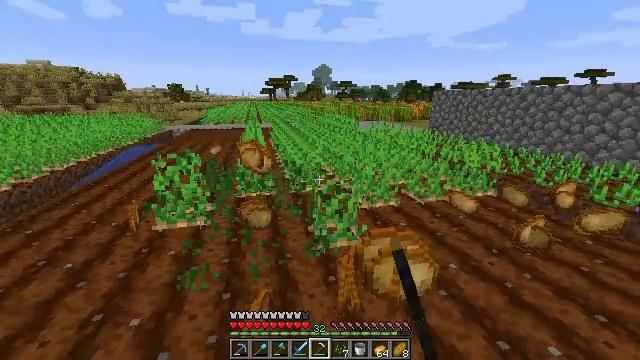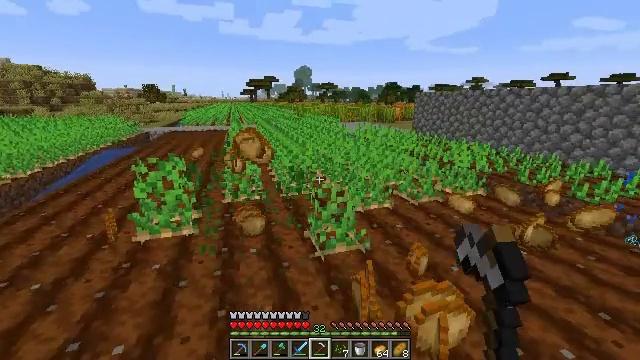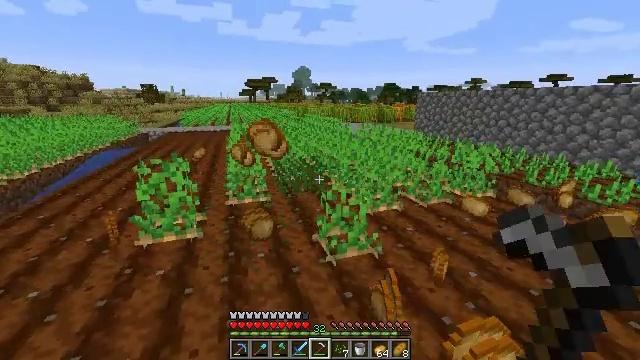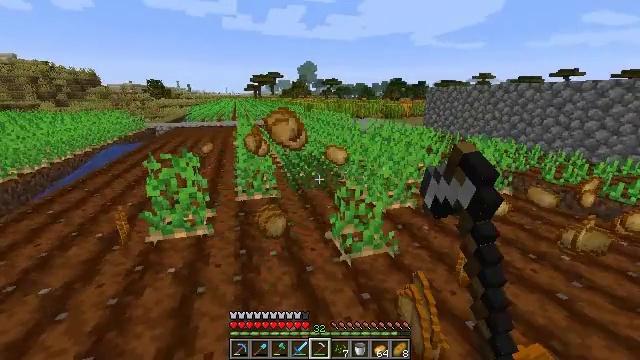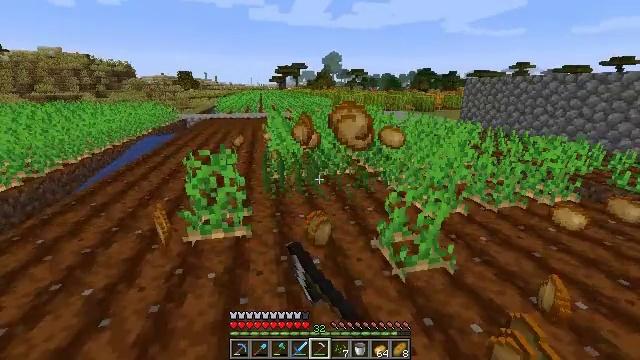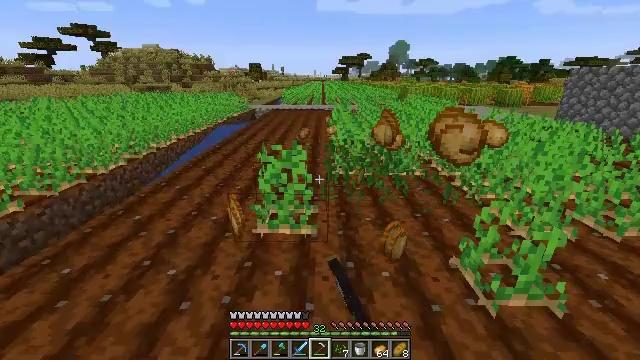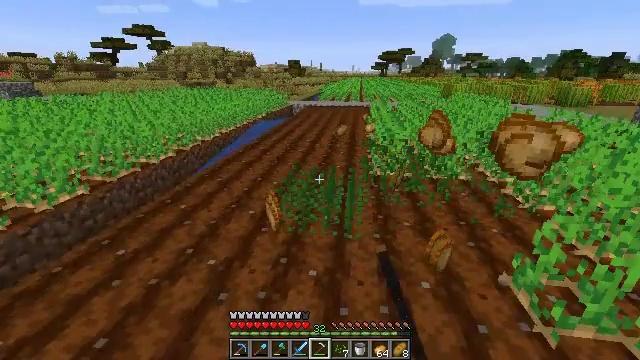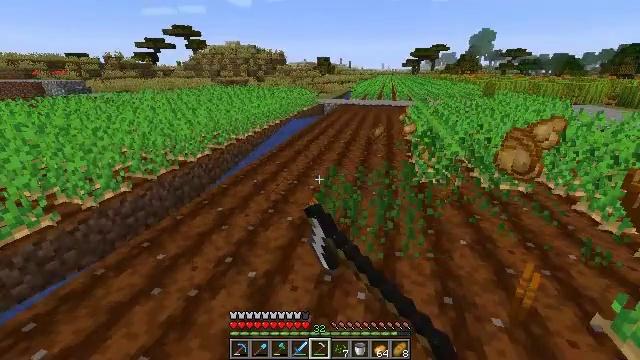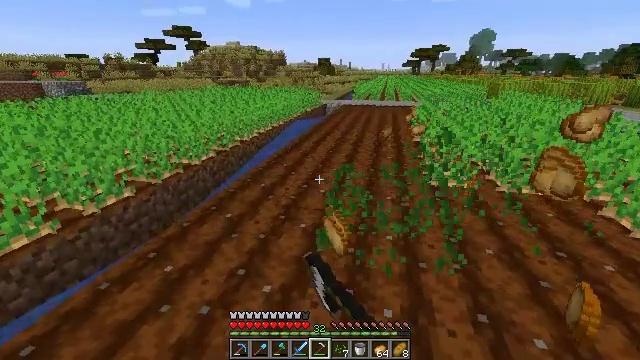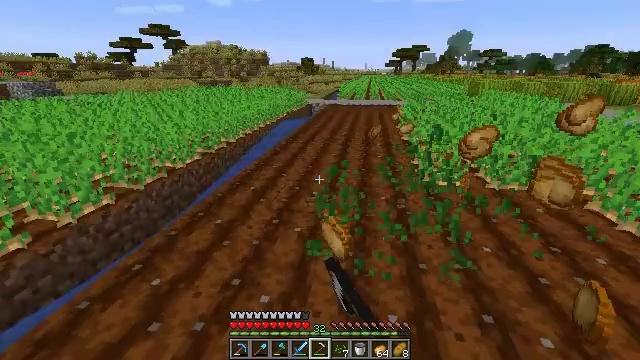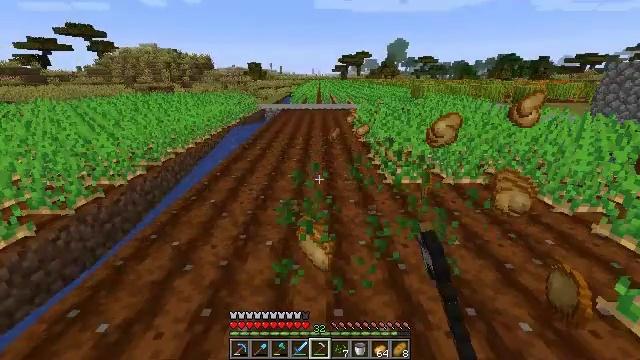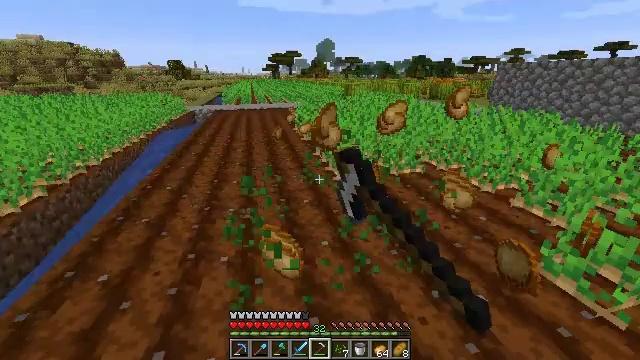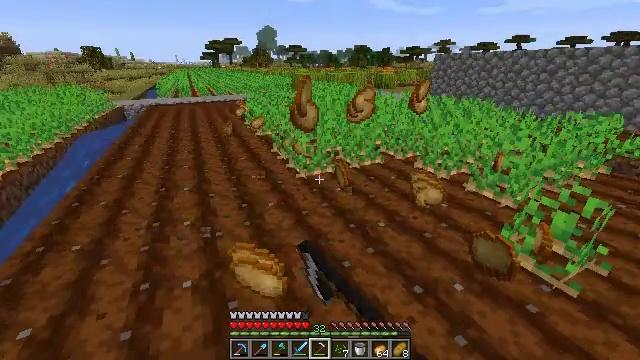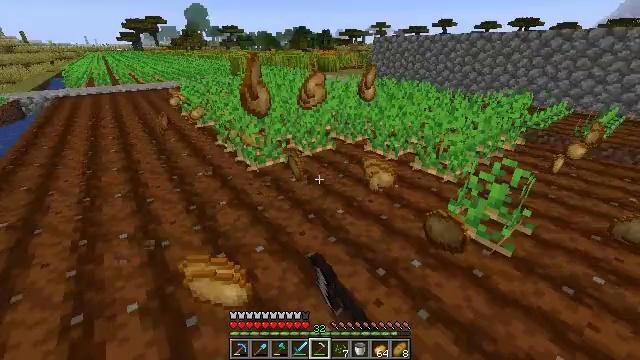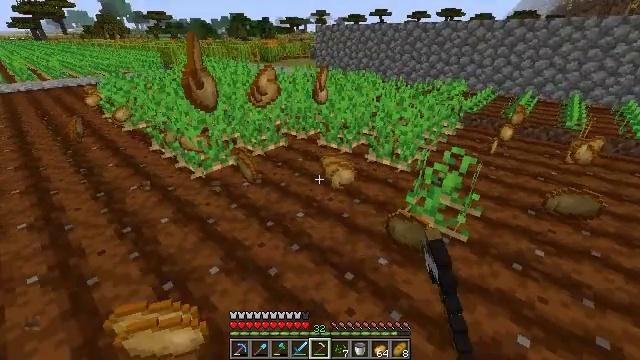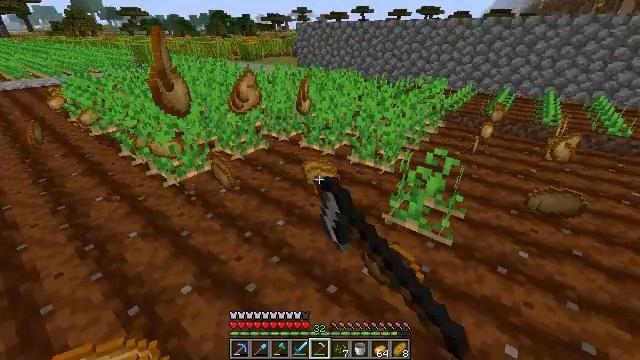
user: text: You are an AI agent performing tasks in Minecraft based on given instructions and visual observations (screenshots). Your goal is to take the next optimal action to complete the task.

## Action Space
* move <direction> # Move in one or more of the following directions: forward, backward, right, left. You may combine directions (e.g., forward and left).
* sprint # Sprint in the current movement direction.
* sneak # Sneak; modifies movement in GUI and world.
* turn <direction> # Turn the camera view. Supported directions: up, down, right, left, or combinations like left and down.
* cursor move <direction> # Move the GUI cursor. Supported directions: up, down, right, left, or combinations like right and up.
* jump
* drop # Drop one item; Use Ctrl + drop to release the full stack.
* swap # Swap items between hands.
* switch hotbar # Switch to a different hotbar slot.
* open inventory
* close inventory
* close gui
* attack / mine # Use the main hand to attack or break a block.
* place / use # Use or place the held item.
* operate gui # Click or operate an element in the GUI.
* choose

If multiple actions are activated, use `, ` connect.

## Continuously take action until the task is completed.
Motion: motion action
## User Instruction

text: Break the potato plant to gather potatoes.
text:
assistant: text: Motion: move forward and move left, turn right, attack / mine
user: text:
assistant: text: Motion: move forward and move left, attack / mine
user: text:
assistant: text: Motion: move forward and move left, turn left and down, attack / mine
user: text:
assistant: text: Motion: move forward and move left, turn left and down, attack / mine
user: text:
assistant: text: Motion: move forward and move left, turn left and down, attack / mine
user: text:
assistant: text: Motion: move forward and move left, turn left, attack / mine
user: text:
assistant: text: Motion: move forward and move left, turn left, attack / mine
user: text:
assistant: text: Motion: move forward and move left, attack / mine
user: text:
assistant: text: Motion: move forward and move left, turn right, attack / mine
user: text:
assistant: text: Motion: move forward and move left, turn right, attack / mine
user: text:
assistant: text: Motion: move forward and move left, turn right, attack / mine
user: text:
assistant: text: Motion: move forward, turn right and down, attack / mine
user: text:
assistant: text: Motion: move forward, turn right and down, attack / mine
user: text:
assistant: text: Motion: move forward and move right, turn right and down, attack / mine
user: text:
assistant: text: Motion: move forward and move right, turn right, attack / mine
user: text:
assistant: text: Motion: move forward and move right, attack / mine
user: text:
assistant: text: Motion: move forward and move right, attack / mine
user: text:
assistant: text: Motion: move forward and move right, turn up, attack / mine
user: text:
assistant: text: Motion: move forward and move right, attack / mine
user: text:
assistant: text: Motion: move forward, turn right, attack / mine
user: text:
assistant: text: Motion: move forward, turn right and down, attack / mine
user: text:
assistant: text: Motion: move forward, turn right and down, attack / mine
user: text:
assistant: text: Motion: move forward, turn right and down, attack / mine
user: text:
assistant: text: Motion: move forward, turn left and down, attack / mine
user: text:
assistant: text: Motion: move forward, turn left and down, attack / mine
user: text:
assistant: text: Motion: turn left, attack / mine
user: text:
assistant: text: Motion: turn left and up, attack / mine
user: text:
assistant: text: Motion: move left, turn left and up, attack / mine
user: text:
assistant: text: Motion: move left, turn left and up, attack / mine
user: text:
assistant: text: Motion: move left, turn left and up, attack / mine